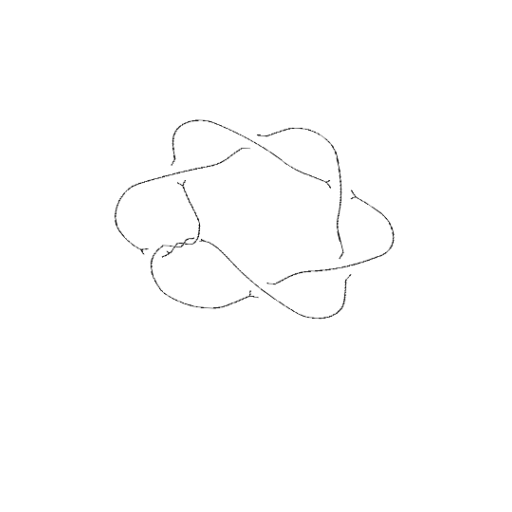
Crossing number: 9